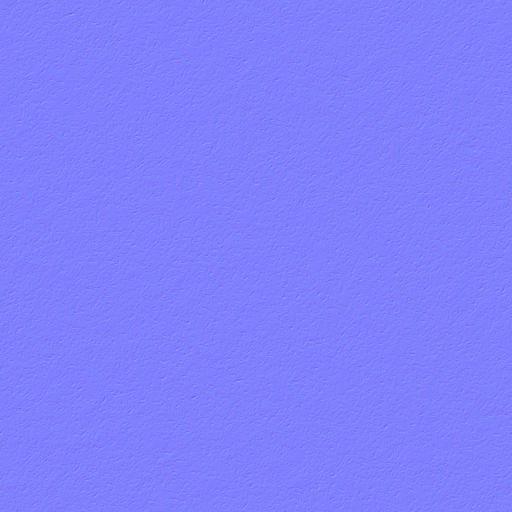
wallpaper woodchip